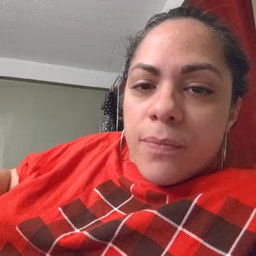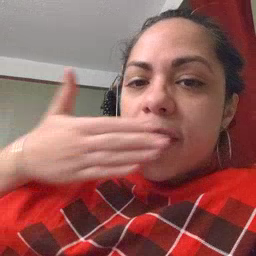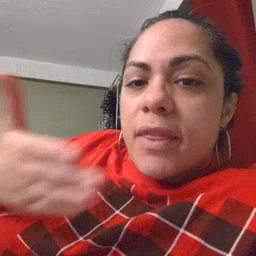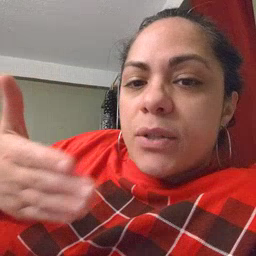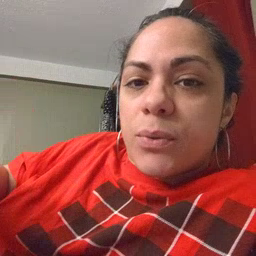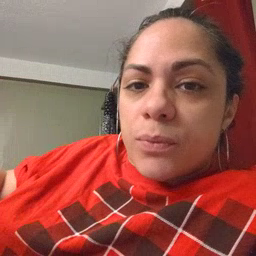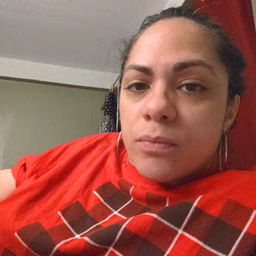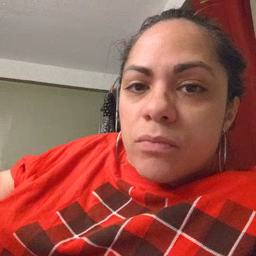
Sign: thankyou